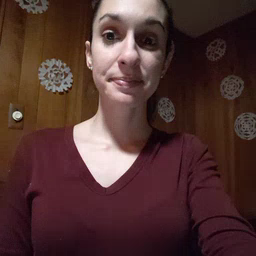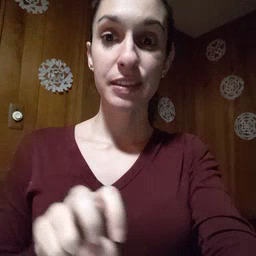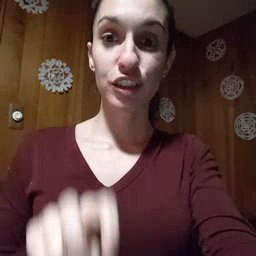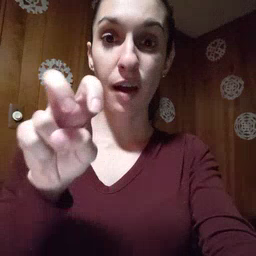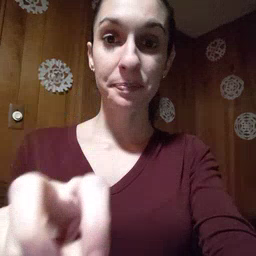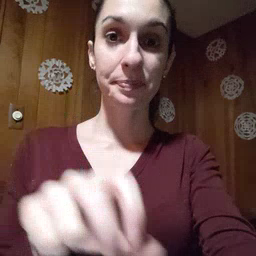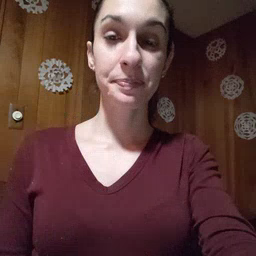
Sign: jump